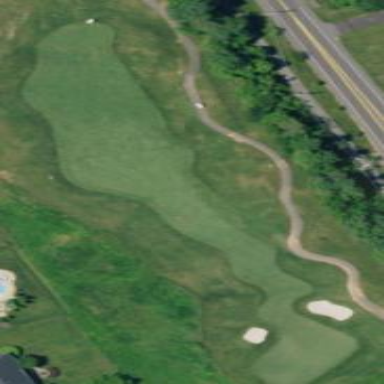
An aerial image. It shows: Grassy area designated as golf fairway.